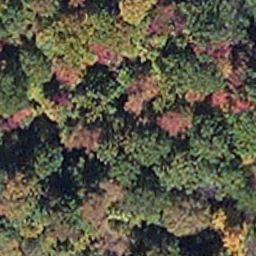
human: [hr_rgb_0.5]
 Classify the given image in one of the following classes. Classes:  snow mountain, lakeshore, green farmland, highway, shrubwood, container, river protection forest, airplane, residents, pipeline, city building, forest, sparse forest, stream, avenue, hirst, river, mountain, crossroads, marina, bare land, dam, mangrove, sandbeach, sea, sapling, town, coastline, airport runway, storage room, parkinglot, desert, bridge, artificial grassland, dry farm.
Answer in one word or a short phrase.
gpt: mangrove